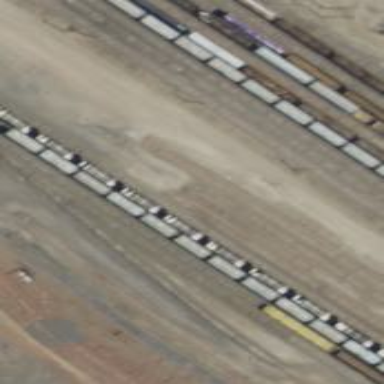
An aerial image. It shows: Railway siding for service.